Question: I understand the structure of a java .class file, but when I want to interpret the raw hex data I get a bit lost.
This is a hex dump of a class file, excluding the header and constant pool.

I understand the header to be the magic number, minor_version and major_version. It seems the next value should be the access flags.
Which value would that be in this chart? 000000b0? I thought it would be a simple number not a hex value.
Which value is this_class, the index into the constant pool where the class details can be determined?
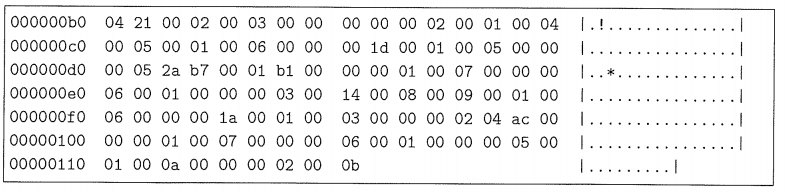
Answer: The '000000b0' is not part of the data. It's the memory address where the following 16 bytes are located.
The two-digit hex numbers are the actual data. Read them from left to right. Each row is in two groups of eight, purely to asist in working out memory addresses etc.
So to answer your question indirectly, you can work out where the access flags are by simply counting past the number of bytes used by the magic number, minor version and major version. The access flags will come next. Likewise, to find any other values (such as this_class), you have to work out what their offset is and look at that location in the data.
You say that you expected a "simple number not a hex vaue", but that doesn;t really make sense as hex values simple numbers. They're simply represented in base-16 instead of base-10. There are plenty of resources online that will teach you how to convert between the two.